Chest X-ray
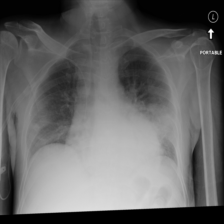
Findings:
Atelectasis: negative
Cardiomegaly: negative
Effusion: negative
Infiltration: positive
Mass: negative
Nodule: negative
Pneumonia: negative
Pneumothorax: negative
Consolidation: negative
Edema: negative
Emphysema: negative
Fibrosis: negative
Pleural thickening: negative
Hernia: negative